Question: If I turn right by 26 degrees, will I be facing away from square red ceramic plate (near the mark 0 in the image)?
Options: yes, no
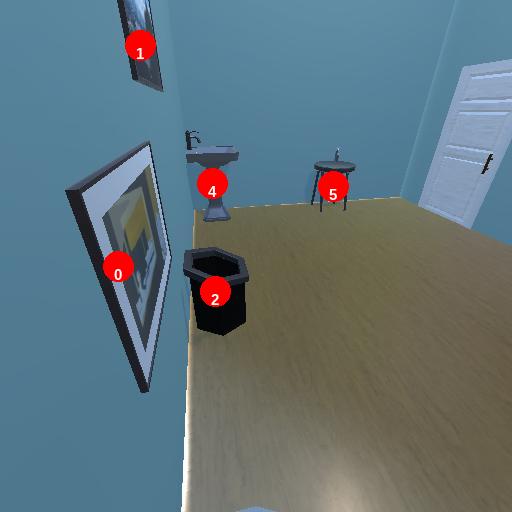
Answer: yes